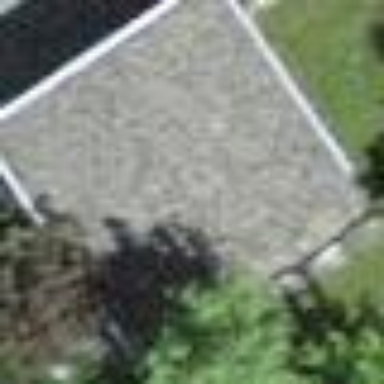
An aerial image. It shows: Garage.